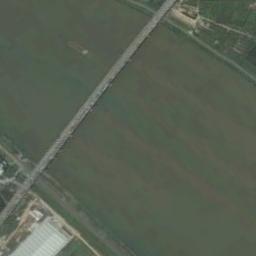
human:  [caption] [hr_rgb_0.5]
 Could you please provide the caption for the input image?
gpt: A bridge built on a dark green river and a building on one side of the river, And the lawn on the other side of the river .

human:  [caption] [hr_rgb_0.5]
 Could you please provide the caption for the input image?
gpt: A slender, Straight bridge connects the green areas of the turquoise waters .

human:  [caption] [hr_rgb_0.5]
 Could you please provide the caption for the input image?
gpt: On one side of the river are vegetation and on the other side are settlements .

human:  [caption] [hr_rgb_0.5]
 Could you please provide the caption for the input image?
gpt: A bridge is over the river with some plants beside .

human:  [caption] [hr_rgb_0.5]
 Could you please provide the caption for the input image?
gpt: A building is beside the bridge .